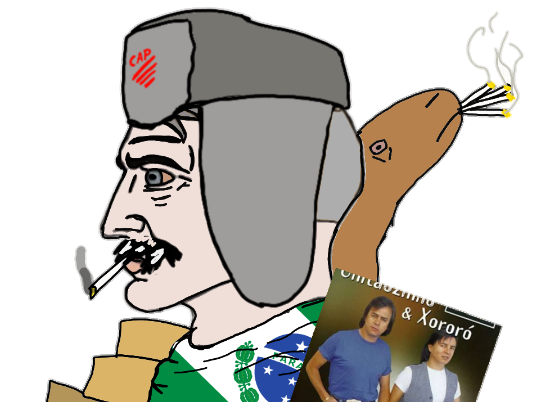
Label: 4_Yes_Chad